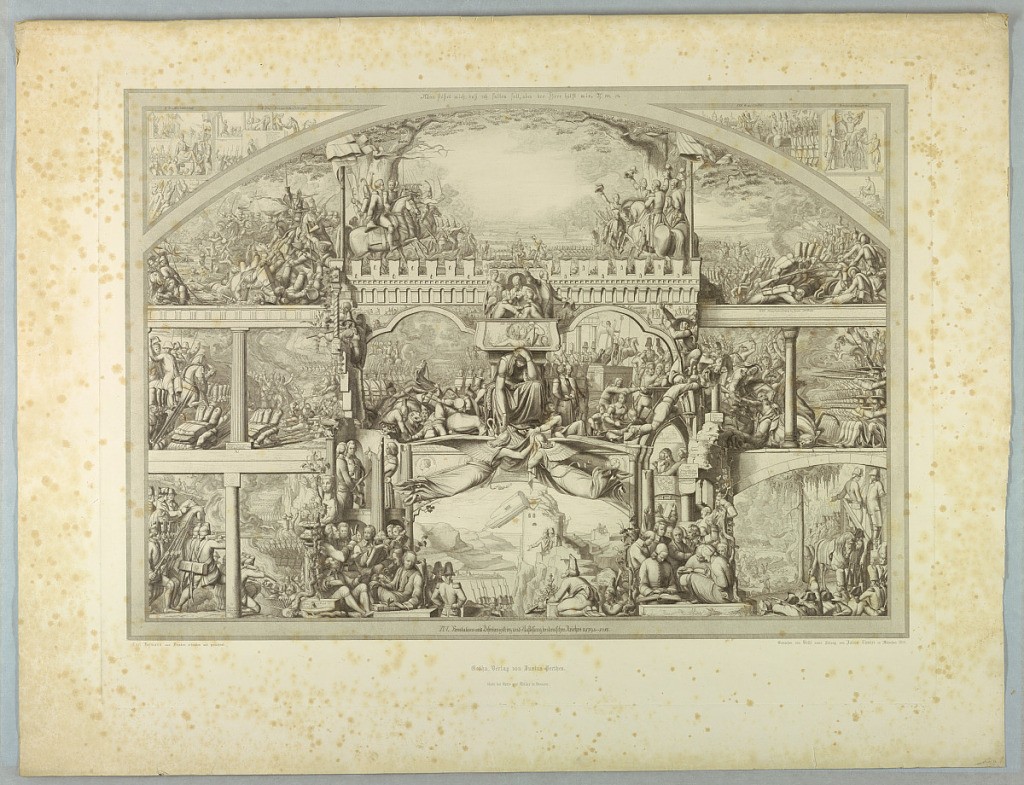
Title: The Revolutions of 1795 to 1815
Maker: Julius Caesar Thaeter, German, 1804 - 1870
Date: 1804-1870
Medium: Steel engraving on paper
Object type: Print
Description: The Revolutions of 1795 - 1815" by Julius Thaeter, about 1850